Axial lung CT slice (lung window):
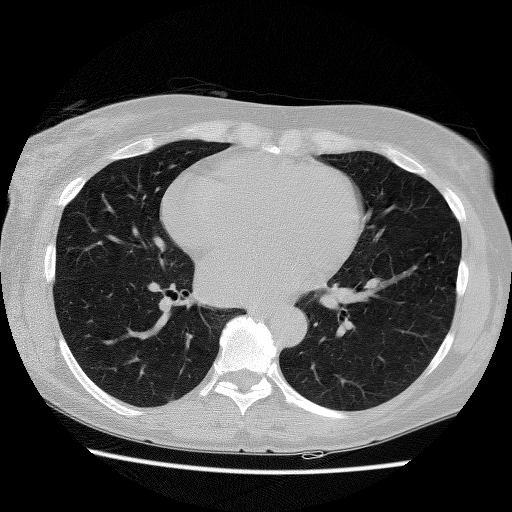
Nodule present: no